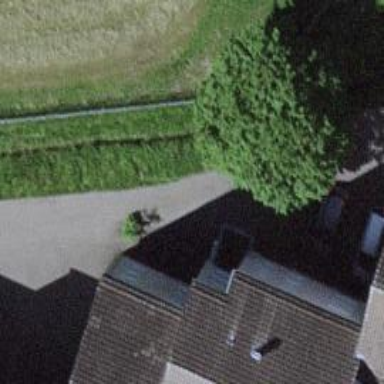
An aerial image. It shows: Alleyway designated as service road.